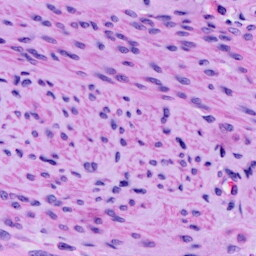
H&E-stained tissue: Cervix